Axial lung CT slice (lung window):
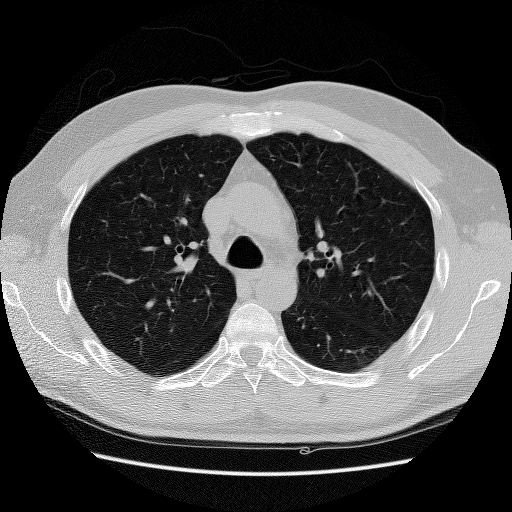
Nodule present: no